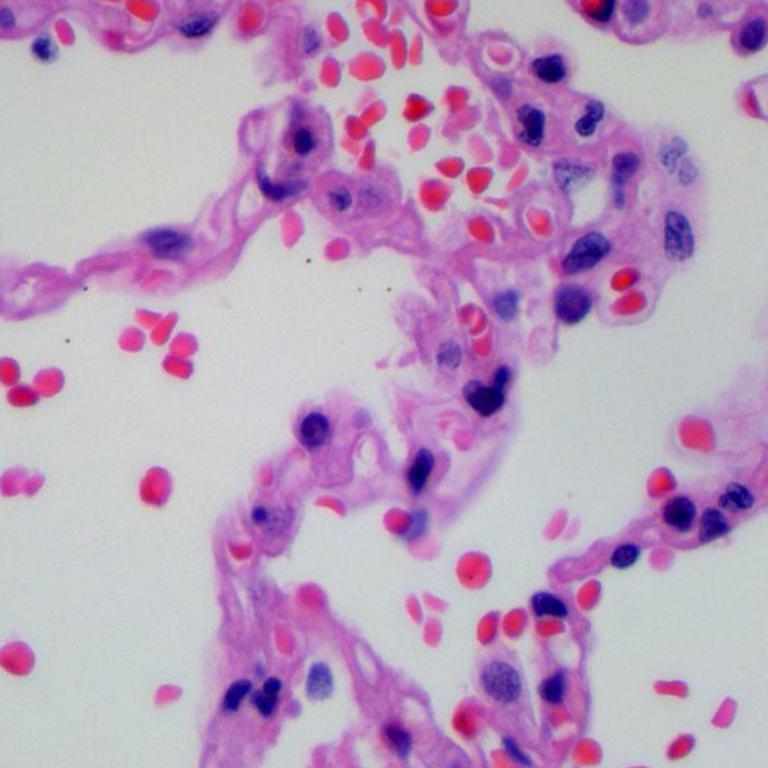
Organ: lung
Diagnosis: benign